一年级 · 算术
\$ \qquad \$个胡萝卜。
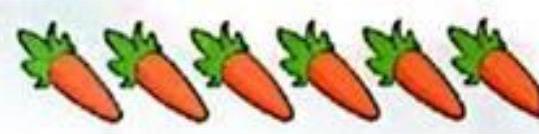
答案: 6